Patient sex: F
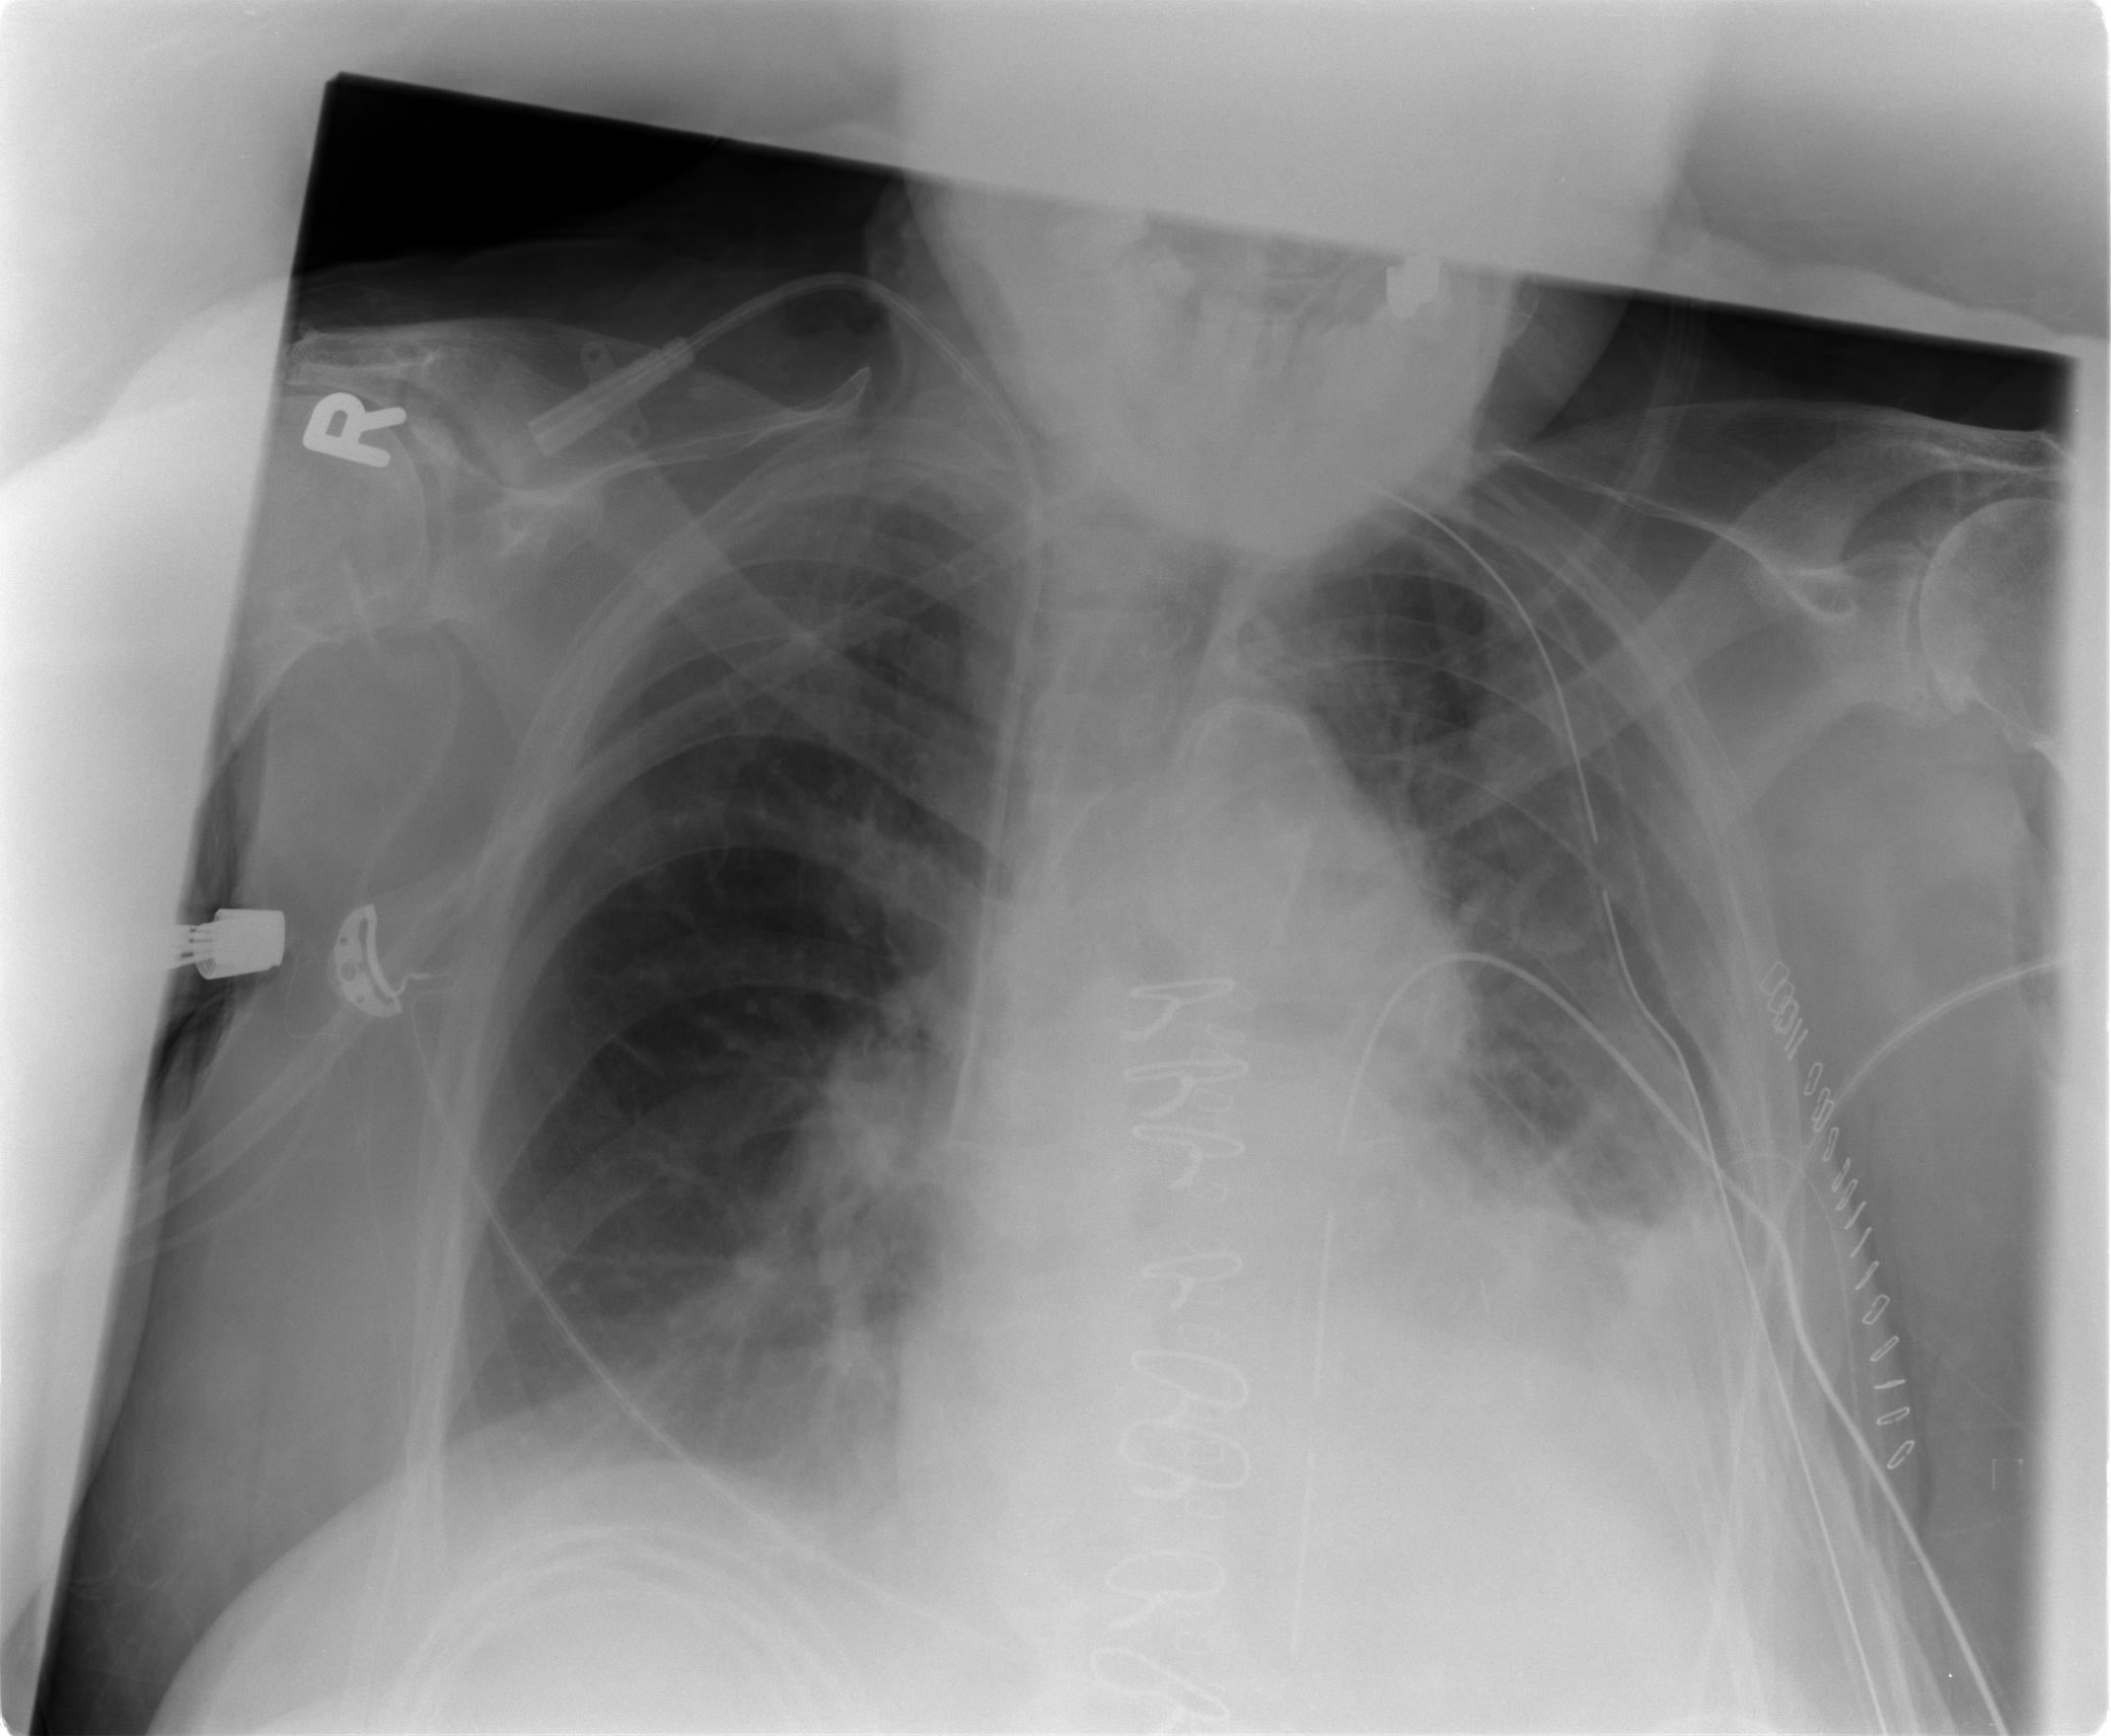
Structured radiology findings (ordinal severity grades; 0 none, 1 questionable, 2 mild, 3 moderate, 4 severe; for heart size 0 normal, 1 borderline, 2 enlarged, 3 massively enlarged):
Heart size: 2
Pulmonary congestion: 2
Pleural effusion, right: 1
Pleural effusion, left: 2
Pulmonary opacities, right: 0
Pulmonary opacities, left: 0
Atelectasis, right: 2
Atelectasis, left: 2